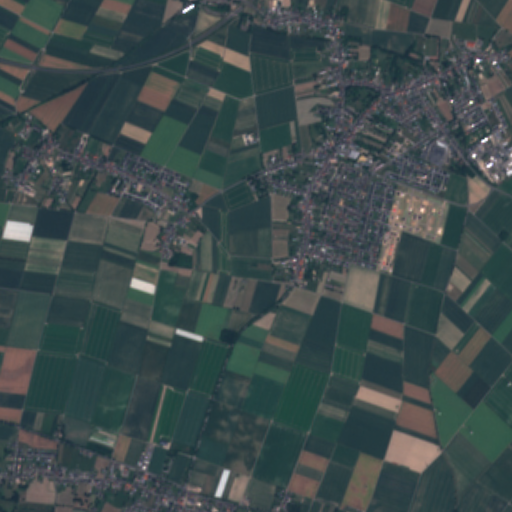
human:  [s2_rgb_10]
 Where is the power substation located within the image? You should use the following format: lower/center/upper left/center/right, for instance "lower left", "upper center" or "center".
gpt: The power substation is located in the lower right of the image.
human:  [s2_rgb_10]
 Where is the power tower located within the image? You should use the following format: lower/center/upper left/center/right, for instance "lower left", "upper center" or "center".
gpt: The power tower is located in the lower right of the image.
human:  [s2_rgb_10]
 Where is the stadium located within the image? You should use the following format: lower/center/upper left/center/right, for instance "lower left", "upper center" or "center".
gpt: The stadium is located in the center left of the image.
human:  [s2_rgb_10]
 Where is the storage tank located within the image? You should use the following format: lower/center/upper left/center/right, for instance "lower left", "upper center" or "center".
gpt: The storage tank is located in the upper center of the image.
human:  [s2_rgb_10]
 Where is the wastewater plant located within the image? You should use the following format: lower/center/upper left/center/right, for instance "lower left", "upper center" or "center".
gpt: The wastewater plant is located in the upper center of the image.
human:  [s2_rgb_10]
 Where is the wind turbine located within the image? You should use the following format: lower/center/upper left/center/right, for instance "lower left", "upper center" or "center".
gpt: The wind turbine is located in the lower right of the image.
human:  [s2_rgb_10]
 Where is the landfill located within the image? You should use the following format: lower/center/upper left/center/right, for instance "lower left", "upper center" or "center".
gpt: There is no landfill in the image.